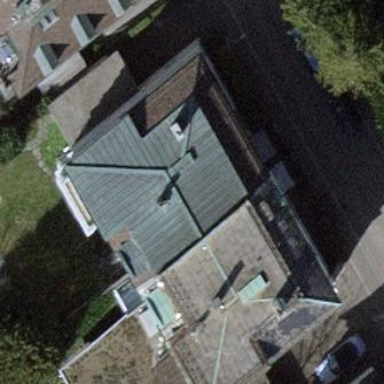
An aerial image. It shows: The building has flat roof that is oriented across.